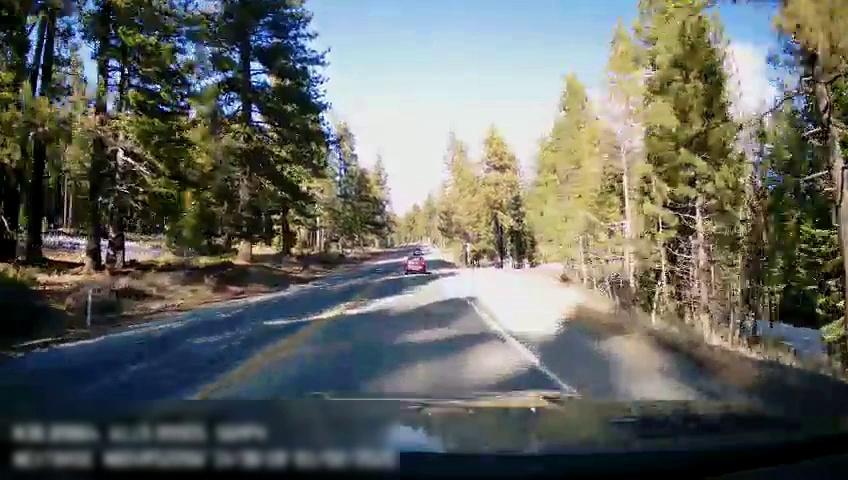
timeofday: Day
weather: Sunny
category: Drivable Space
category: Vehicles | Car
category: Lanes | Opposite Lane
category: Lanes | Current Lane
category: Lanes | Current Lane